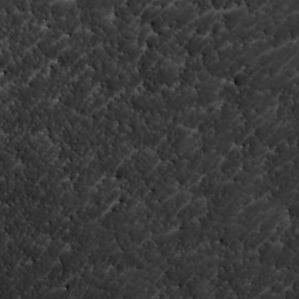
Label: non_frost